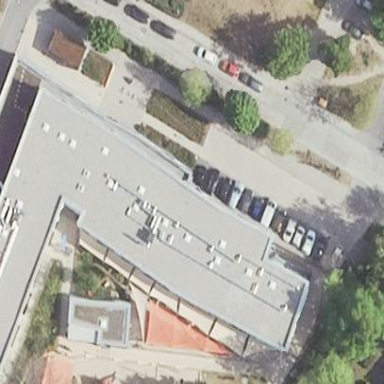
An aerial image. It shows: Kindergarten with gabled roof. The building has flat roof as well.